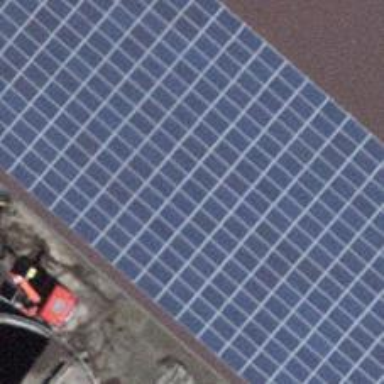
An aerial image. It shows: Solar power generator using photovoltaic method with solar photovoltaic panel types.